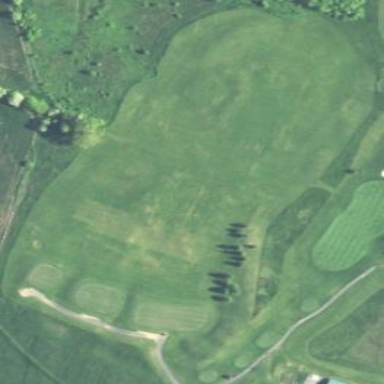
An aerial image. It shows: Rough area on grassy golf course.